Question:
EDIT: The highlighted row in the screenshot is what I have a problem with, why is 'NSURLConnection' running on '[NSThread main]' when I'm not calling it, 'AFNetworking' is.
I'm using AFNetworking for my project, but when running Time Profiler in Instruments I'm seeing a lot of activity on the main thread for NSURLConnection, I have a feeling this is not what I want.
My method is
'''
- (void)parseArticles {
NSMutableArray *itemsToParse = [[FMDBDataAccess sharedDatabase] getItemsToParse];
NSMutableArray *operations = [[NSMutableArray alloc] init];
for (Post *p in itemsToParse) {
NSMutableString *strURL = [NSMutableString new];
[strURL appendString:@"http://xxxxxxxxxxxxxxxxxxxxxx.php?url="];
[strURL appendString:[p href]];
NSURL *url = [NSURL URLWithString:strURL];
NSURLRequest *request = [NSURLRequest requestWithURL:url];
AFHTTPRequestOperation *operation = [[AFHTTPRequestOperation alloc] initWithRequest:request];
[[ParserClient sharedInstance] registerHTTPOperationClass:[AFHTTPRequestOperation class]];
[operation setCompletionBlockWithSuccess:^(AFHTTPRequestOperation *operation, id responseObject) {
dispatch_async(loginParseQueue, ^{
Parser *parse = [[Parser alloc] init];
[parse parseLink:responseObject rowID:[p rowID]];
});
} failure:^(AFHTTPRequestOperation *operation, NSError *error) {
NSLog(@"%@",error);
}];
[operations addObject:operation];
}
NSOperationQueue *operationQueue = [[NSOperationQueue alloc] init];
[operationQueue setMaxConcurrentOperationCount:3];
[operationQueue addOperations:operations waitUntilFinished:NO];
}
'''
Why would AFNetworking be using the main thread? and how do I fix it.
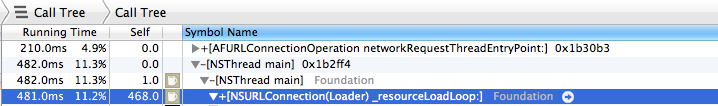
Answer: AFNetworking is running on a child thread not in main thread, but every thread has a main method, which is on the image you post. This is not the main thread.Now tell me What do you want to fix?